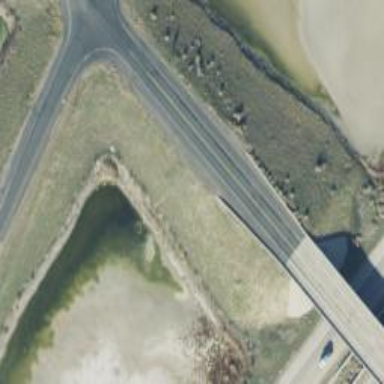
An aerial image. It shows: Secondary road with asphalt surface crossing viaduct bridge.